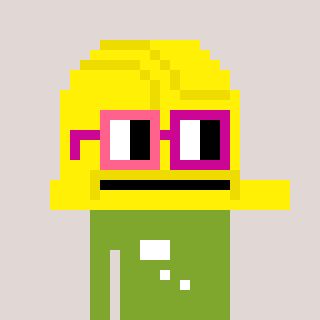
a pixel art character with square pink and red glasses, a construction helmet-shaped head and a slimegreen-colored body on a warm background